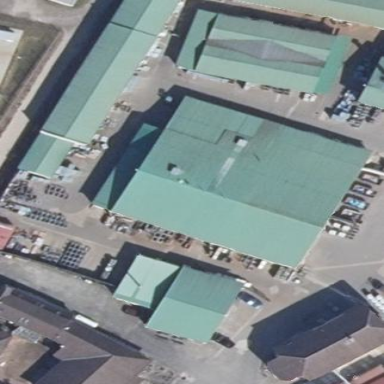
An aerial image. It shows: Retail building.